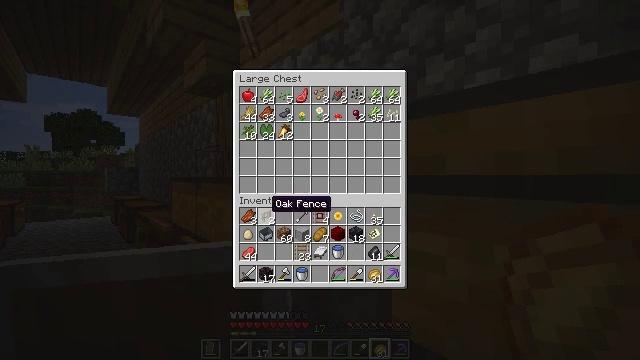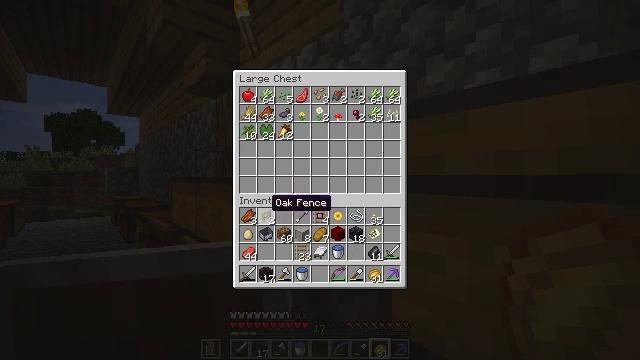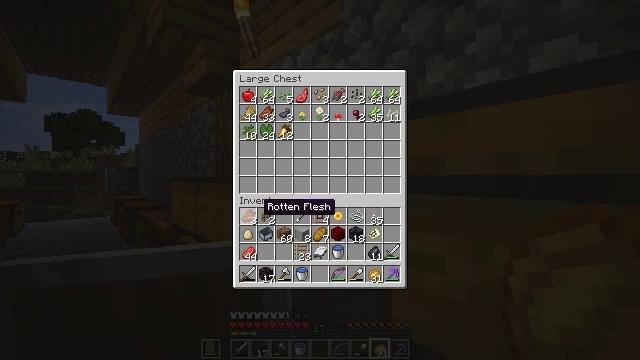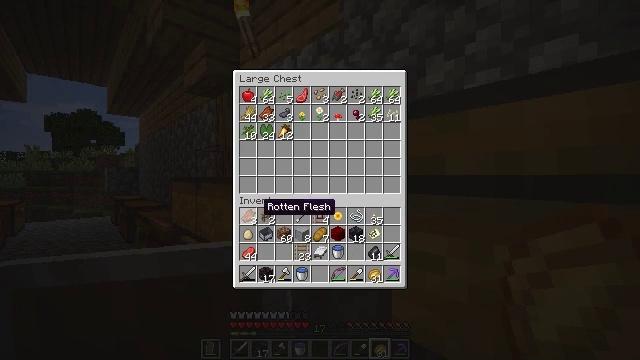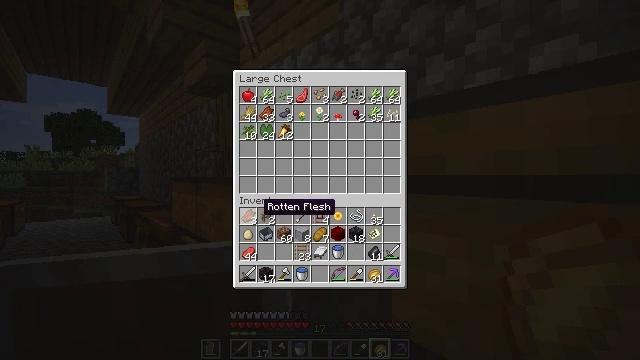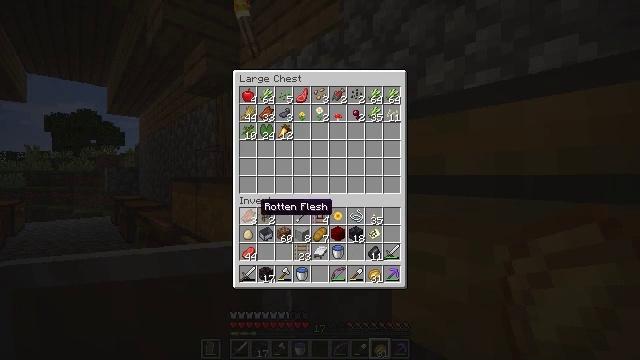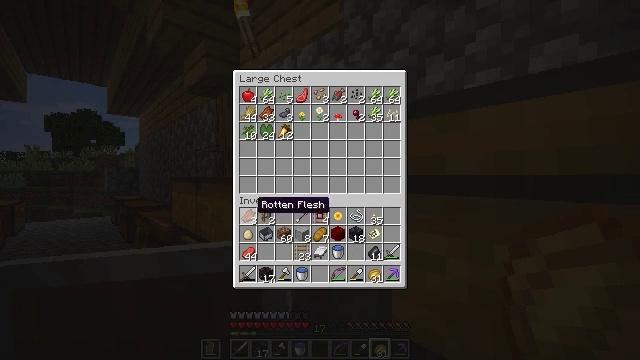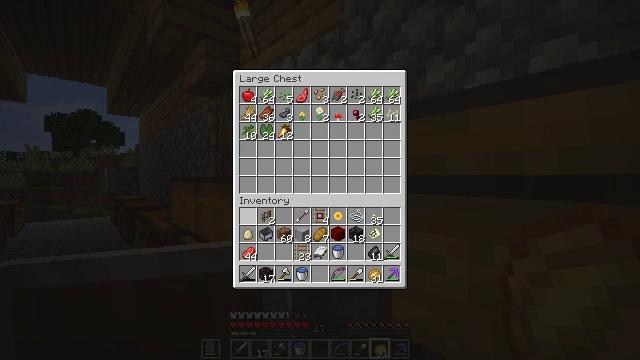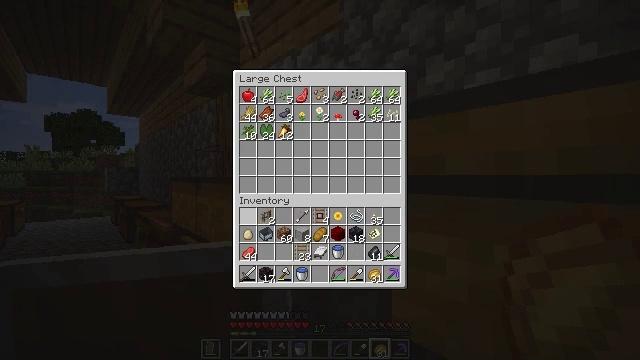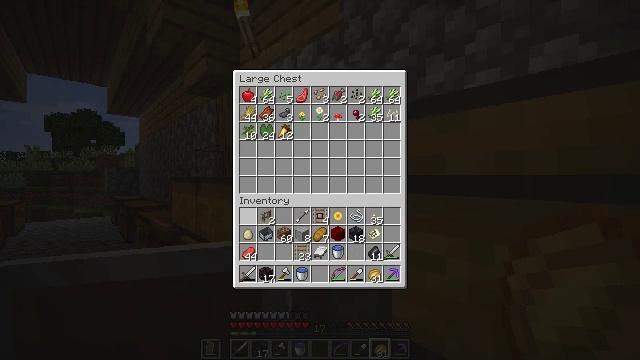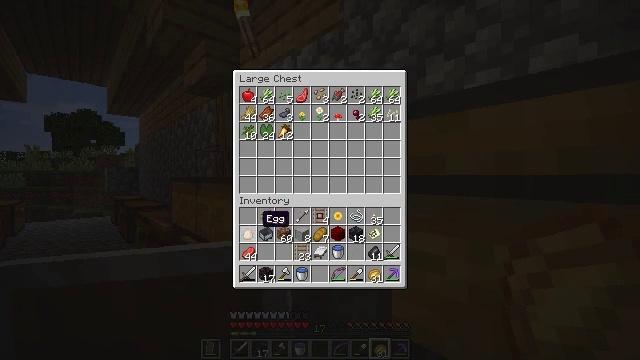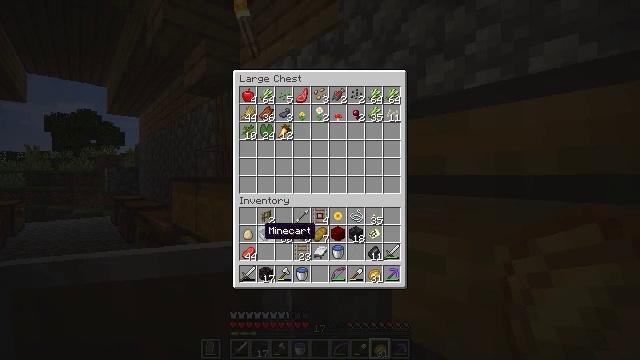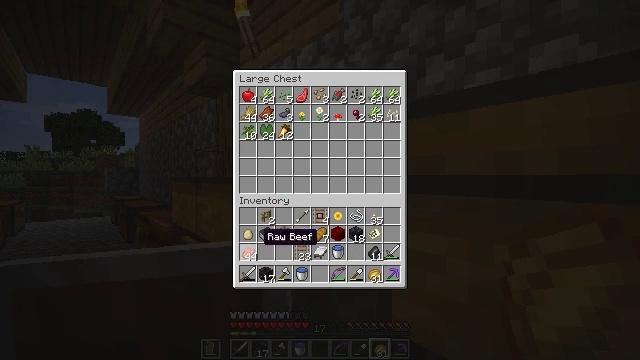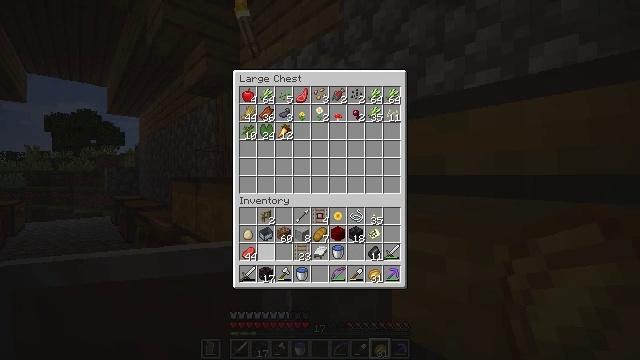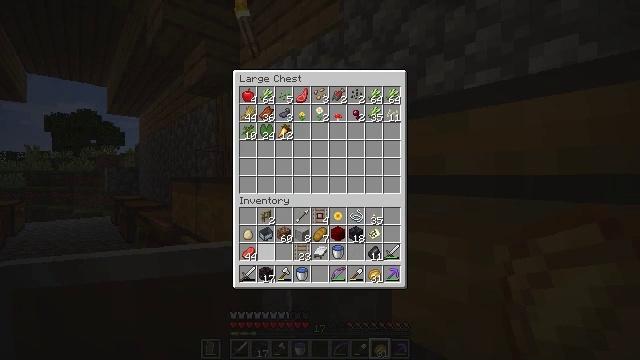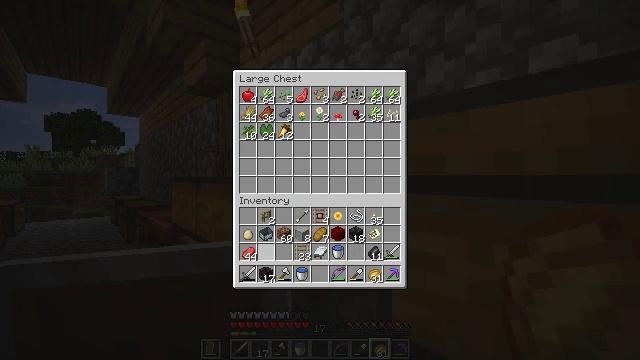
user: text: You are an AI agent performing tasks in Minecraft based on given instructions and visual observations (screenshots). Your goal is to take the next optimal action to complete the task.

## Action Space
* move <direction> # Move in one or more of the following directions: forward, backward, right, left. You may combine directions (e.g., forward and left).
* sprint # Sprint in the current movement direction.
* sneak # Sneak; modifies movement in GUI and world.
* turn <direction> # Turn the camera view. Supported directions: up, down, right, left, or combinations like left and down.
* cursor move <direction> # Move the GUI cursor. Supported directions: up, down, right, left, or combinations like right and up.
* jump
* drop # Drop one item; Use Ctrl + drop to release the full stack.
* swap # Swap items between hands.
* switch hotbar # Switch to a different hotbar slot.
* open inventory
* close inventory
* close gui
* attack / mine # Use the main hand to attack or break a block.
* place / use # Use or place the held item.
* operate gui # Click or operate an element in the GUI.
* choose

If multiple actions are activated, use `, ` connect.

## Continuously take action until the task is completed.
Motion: motion action
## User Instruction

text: Mine a chest to move it.
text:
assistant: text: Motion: sneak
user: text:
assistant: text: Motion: sneak, turn left
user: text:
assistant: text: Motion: sneak
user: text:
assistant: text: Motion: sneak
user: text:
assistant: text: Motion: sneak
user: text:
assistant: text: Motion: sneak
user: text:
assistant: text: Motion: sneak, use / place
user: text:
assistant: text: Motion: sneak, use / place
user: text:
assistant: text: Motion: sneak, use / place
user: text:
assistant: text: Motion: sneak, turn down
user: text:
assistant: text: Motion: sneak, turn down
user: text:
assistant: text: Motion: sneak
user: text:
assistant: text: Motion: sneak
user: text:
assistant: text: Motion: sneak
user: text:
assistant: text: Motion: sneak
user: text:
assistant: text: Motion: sneak
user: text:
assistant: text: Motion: sneak
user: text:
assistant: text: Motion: sneak
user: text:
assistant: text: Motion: sneak
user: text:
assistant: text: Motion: sneak
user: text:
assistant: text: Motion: sneak
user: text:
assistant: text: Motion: sneak, turn up
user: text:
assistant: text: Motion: sneak
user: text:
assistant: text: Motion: sneak, turn down
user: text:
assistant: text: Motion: turn up
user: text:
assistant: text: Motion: no_op
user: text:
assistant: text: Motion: no_op
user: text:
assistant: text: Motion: no_op
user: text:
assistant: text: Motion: no_op
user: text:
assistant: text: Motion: no_op